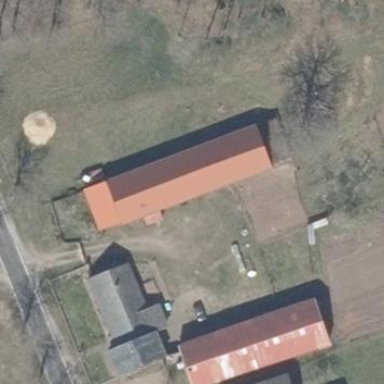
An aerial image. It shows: Gabled roof on farm auxiliary building.